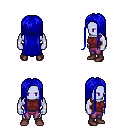
a pixel art fantasy rpg character, male body template, dark elf, purple skin, maroon sleeveless shirt, magenta pants, blue extra-long hairstyle, maroon shoes, four views (front, back, left, right), 2x2 character sprite sheet, small pixel art, hard edges, no anti-aliasing